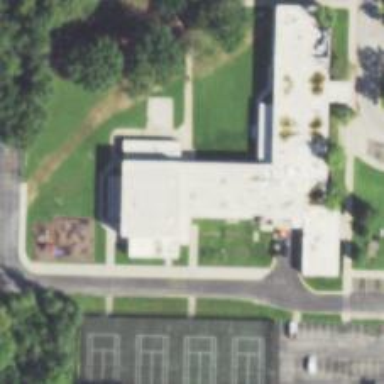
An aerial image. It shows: School.